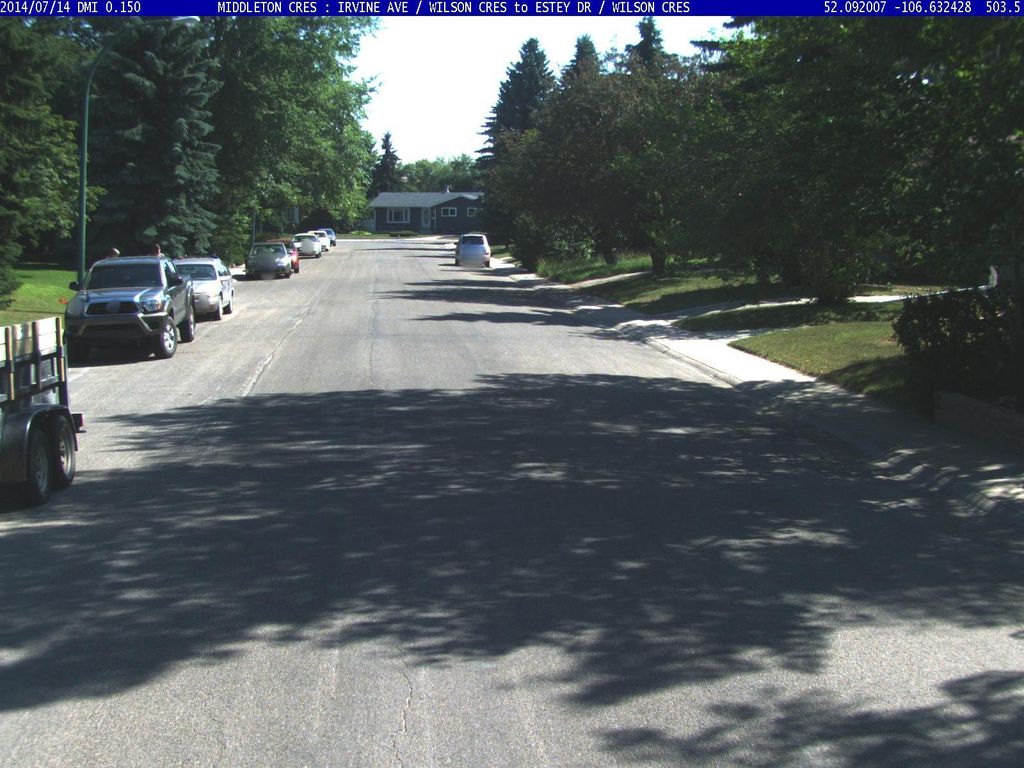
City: saskatoon